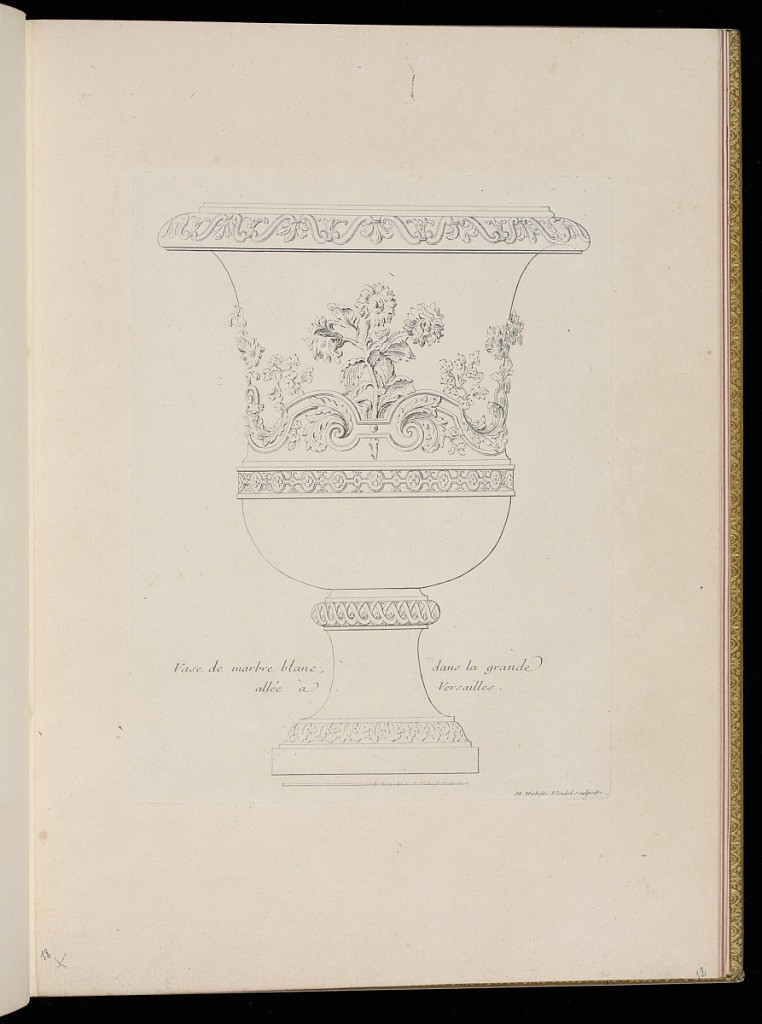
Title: Vase de marbre blanc, dans la grande allée à Versailles
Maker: Marie Michelle Blondel, French, active mid 18th century
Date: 1744–56
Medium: Etching on laid paper
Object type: Print
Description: Design for a vase form the Great Lawn in the gardens at Versailles. The vase is decorated with flowers, c-scrolls, with acanthus leaf, rosette and strapwork friezes. The description is lettered on either side of the foot of the vase, with a scale below the base. The plate is signed.